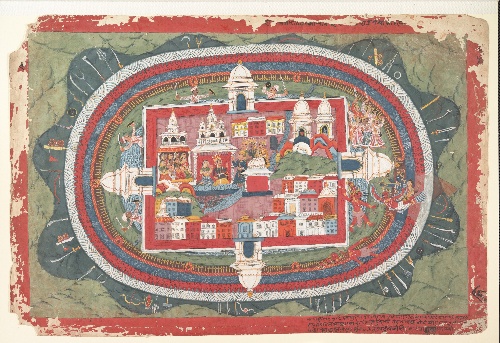
Date: ca. 1775
Object type: Folio
Classification: Paintings
Medium: Distemper on paper
Culture: Nepal (Kathmandu Valley)
Dimensions: 14 3/4 x 22 in. (37.5 x 55.9 cm)
Department: Asian Art
Credit line: Gift of Cynthia Hazen Polsky, 1985
Accession year: 1985
Repository: Metropolitan Museum of Art, New York, NY
Tags: Castles|Demons|Krishna